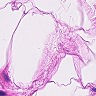
Metastatic tissue present: no